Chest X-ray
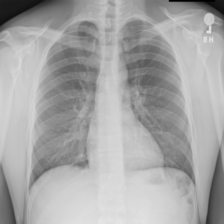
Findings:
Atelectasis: negative
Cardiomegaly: negative
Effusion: negative
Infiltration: negative
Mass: negative
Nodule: negative
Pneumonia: negative
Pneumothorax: negative
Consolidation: negative
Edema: negative
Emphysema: negative
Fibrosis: negative
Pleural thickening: negative
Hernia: negative